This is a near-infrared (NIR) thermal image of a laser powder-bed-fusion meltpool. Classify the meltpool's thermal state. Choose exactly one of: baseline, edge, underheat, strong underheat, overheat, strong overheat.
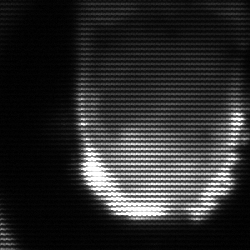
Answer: baseline